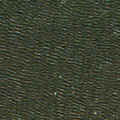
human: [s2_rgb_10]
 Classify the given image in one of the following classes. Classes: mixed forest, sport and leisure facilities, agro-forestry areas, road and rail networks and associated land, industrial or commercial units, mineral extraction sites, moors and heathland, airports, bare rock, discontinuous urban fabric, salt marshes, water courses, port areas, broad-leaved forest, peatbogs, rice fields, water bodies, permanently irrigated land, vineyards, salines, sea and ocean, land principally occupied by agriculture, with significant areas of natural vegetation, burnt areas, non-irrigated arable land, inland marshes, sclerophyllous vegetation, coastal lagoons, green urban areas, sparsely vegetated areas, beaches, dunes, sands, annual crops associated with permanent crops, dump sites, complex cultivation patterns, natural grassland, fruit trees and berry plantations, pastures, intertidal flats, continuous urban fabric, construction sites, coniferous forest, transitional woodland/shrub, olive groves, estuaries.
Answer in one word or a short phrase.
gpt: sea and ocean